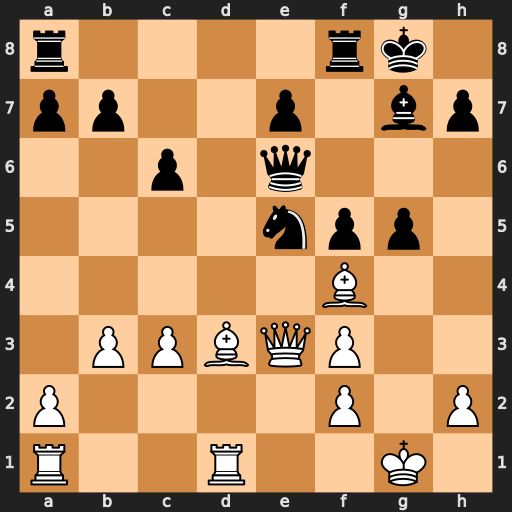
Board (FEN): r4rk1/pp2p1bp/2p1q3/4npp1/5B2/1PPBQP2/P4P1P/R2R2K1
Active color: w
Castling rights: -
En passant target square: -
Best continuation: Bc4 Qxc4 bxc4